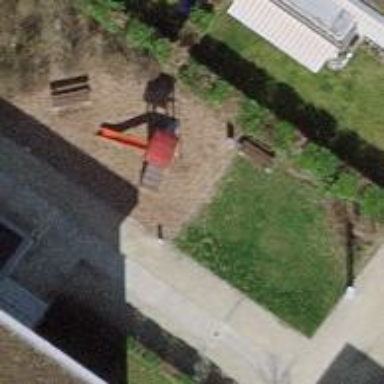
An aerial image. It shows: Playground area for leisure activities on the land.